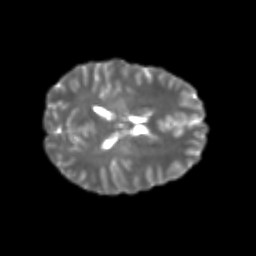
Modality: T2w
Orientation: axial
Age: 24
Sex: female
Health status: healthy
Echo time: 0.074 s